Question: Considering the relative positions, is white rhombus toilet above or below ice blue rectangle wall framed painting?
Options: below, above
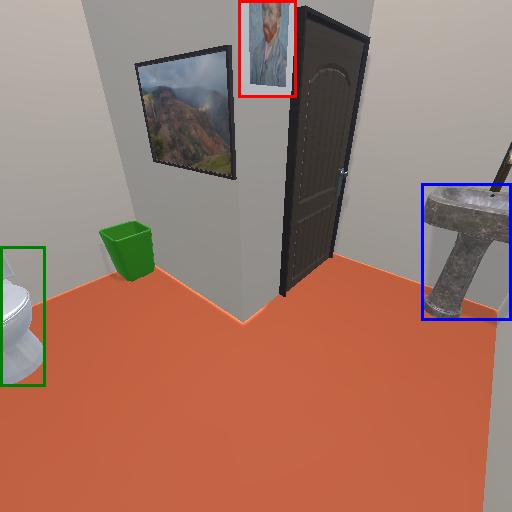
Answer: below